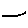
Label: line